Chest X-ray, PA view. Patient: 45 years old, sex F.
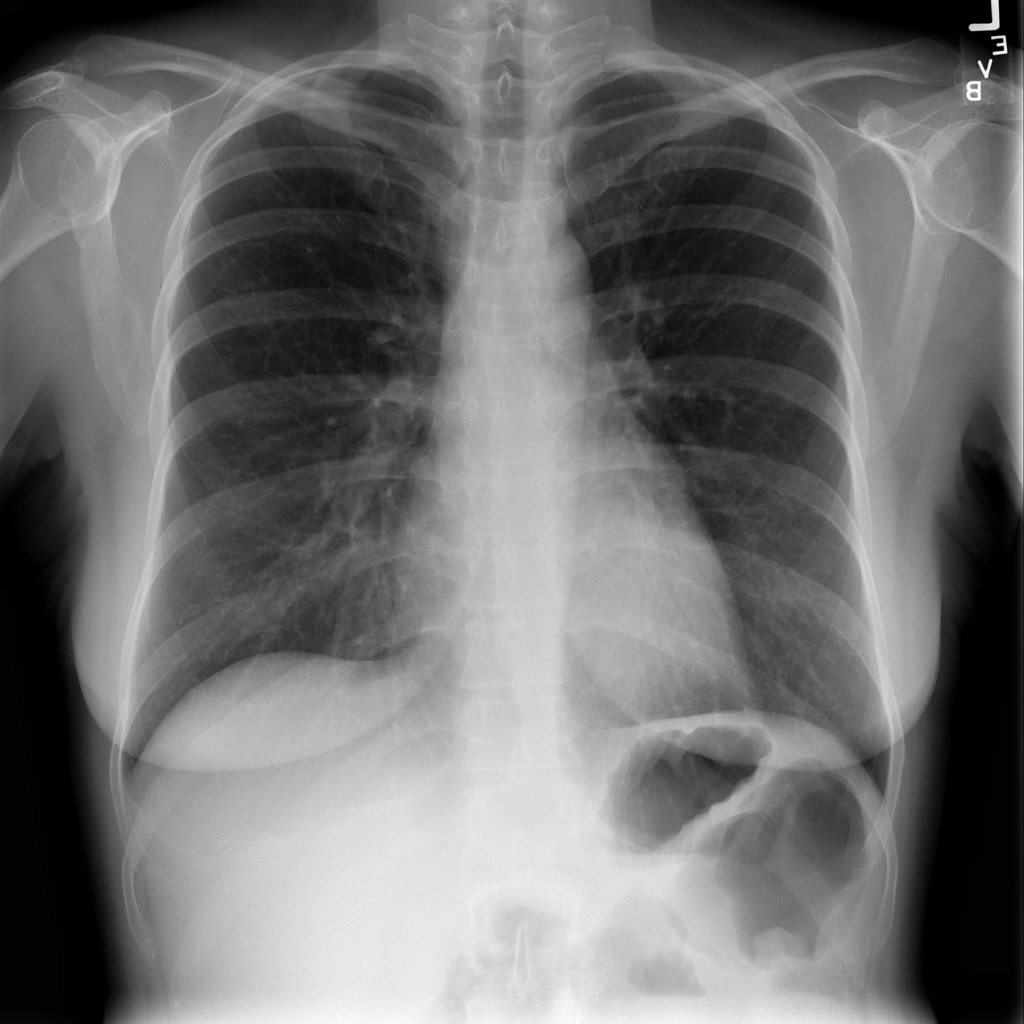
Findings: No Finding